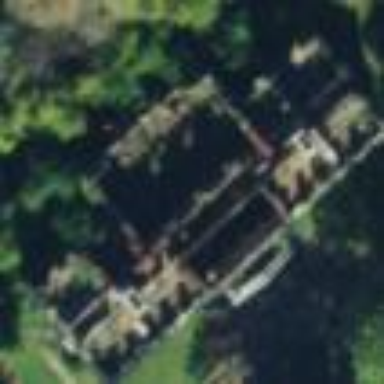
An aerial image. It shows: Ruins of building.